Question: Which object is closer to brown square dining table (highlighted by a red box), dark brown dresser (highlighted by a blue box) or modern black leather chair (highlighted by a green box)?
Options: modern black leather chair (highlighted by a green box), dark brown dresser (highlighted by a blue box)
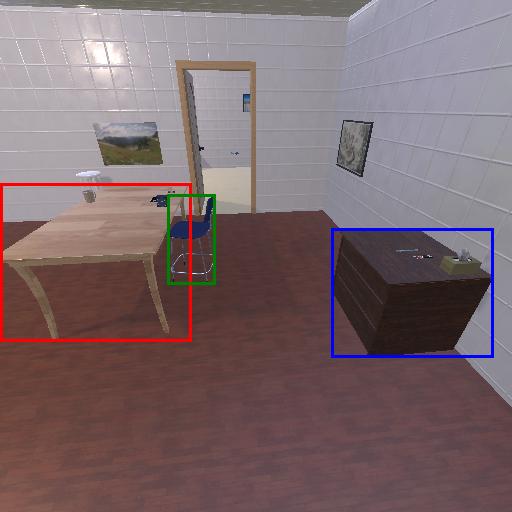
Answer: modern black leather chair (highlighted by a green box)